Question: My goal is to only have a single executable file.
-
There is a lot of information about doing things the other way around (merging unmanaged code into a managed project) but I haven't been able to find anything about going the other direction.
It's for a system requirements / compatibility checker.
I've written the bulk of it using C# in .NET 2.
However, this part will only run if it's determined that the system at least has .NET 2 installed.
That's where <URL> comes into play.
It's <URL> will run regardless of if the .NET Framework is installed. Instead of showing a dialog box of installed .NET versions, I've modified the code to run my C# program if .NET 2.0 or greater is installed, or else report a custom message.
-
I've tried using ILMerge, but since my unmanaged code doesn't compile to Intermediate Language, it crashes...

I can add my C# project to the C++ solution, but it still compiles to two separate executables.
This approach: <URL> sounds like a fascinating, yet outdated hack.
This idea seems like it might work: <URL> and I'm looking into it now.
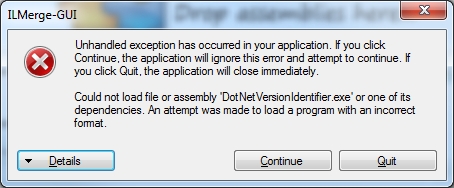
Answer: I managed to accomplish my goal by using Resources, <URL>.
Here's how I made it work. (I'm new to C++, so let me know if you see any stupidity)
- - - - - -
The rest can be explained with a code dump.
Hopefully this will help someone (C++ newbies like myself...)
'''
#include "stdafx.h"
#include "resource.h"
#include "windows.h"
#include "iostream"
#include <string>
#include <sstream>
using namespace std;
namespace std
{
HRSRC hrsrc = NULL;
HGLOBAL hGlbl = NULL;
BYTE *pExeResource = NULL;
HANDLE hFile = INVALID_HANDLE_VALUE;
DWORD size = 8192; //hardcoding the size of the exe resource (in bytes)
HINSTANCE g_Handle = NULL;
HINSTANCE hInstance = NULL; // Passing NULL uses the instance that started the process( CSMerged.exe ).
template <typename T>
string NumberToString(T pNumber)
{
ostringstream oOStrStream;
oOStrStream << pNumber;
return oOStrStream.str();
}
}
int _tmain(int argc, _TCHAR* argv[])
{
hrsrc = FindResource(GetModuleHandle(NULL), MAKEINTRESOURCE(IDR_TEXT1), _T("TEXT"));
if (hrsrc == NULL)
{
cout << "hrsc is null!
";
cin.get(); // leave the console open.
return FALSE;
}
hGlbl = LoadResource(hInstance, hrsrc);
if (hGlbl == NULL)
{
cout << "hGlbl is null!
";
cin.get(); // leave the console open.
return FALSE;
}
pExeResource = (BYTE*)LockResource(hGlbl);
if (pExeResource == NULL)
{
cout << "pExeResource is null!
";
cin.get(); // leave the console open.
return FALSE;
}
hFile = CreateFile(L"ManagedCode.exe", GENERIC_WRITE | GENERIC_READ, 0, NULL, CREATE_ALWAYS, FILE_ATTRIBUTE_NORMAL, NULL);
if (hFile != INVALID_HANDLE_VALUE)
{
DWORD bytesWritten = 0;
WriteFile(hFile, pExeResource, size, &bytesWritten, NULL);
CloseHandle(hFile);
}
PROCESS_INFORMATION pi;
STARTUPINFO si;
ZeroMemory(&si, sizeof(STARTUPINFO));
si.cb = sizeof(STARTUPINFO);
int ret = CreateProcess(L"ManagedCode.exe", NULL, NULL, NULL, FALSE, 0, NULL, NULL, &si, &pi);
if (ret == 1) { return 0; } // the process started successfully, so I'm done here.
else
{
cout << "CreatePrecess returns " + NumberToString(ret) + ".
";
cin.get(); // leave the console open
}
return 0;
}
'''
- This was auto generated, along with the modifications to Recource.rc when I imported the resource using VS2013's GUI.
'''
//{{NO_DEPENDENCIES}}
// Microsoft Visual C++ generated include file.
// Used by Resource.rc
//
#define IDR_TEXT1 101
// Next default values for new objects
//
#ifdef APSTUDIO_INVOKED
#ifndef APSTUDIO_READONLY_SYMBOLS
#define _APS_NEXT_RESOURCE_VALUE 102
#define _APS_NEXT_COMMAND_VALUE 40001
#define _APS_NEXT_CONTROL_VALUE 1001
#define _APS_NEXT_SYMED_VALUE 101
#endif
#endif
'''
I should a add a couple of other things I had to change to make this run on Windows XP:
- - -